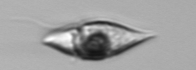
Label: Amphidinium